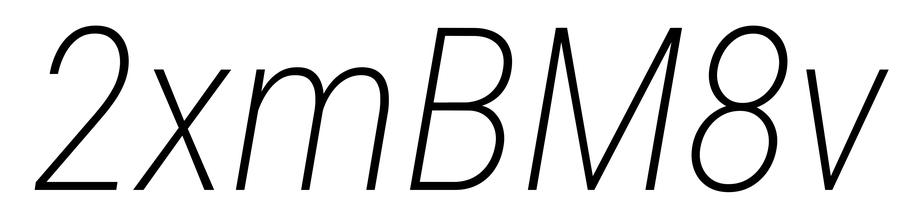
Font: Roboto-Italic_Condensed_ExtraLight_Italic